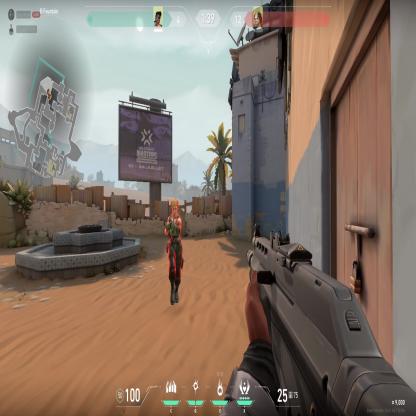
Label: enemy